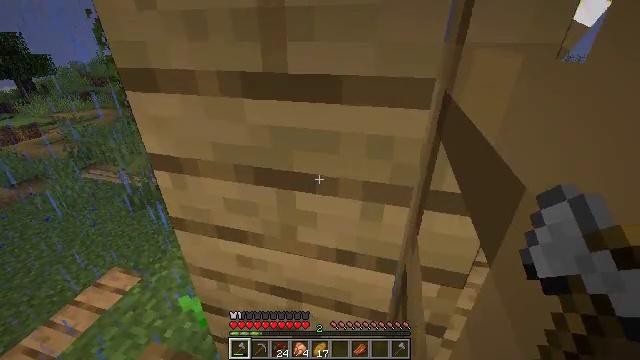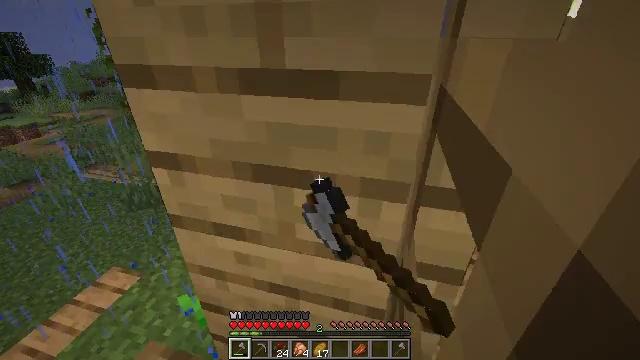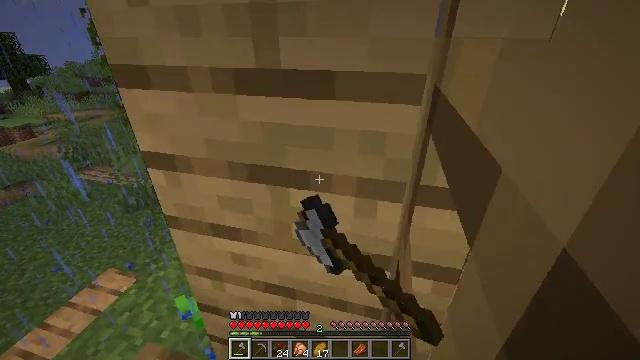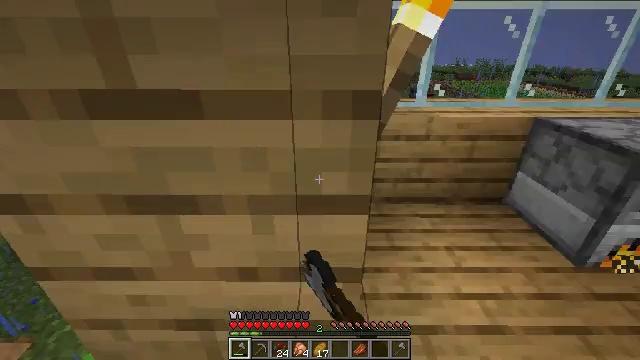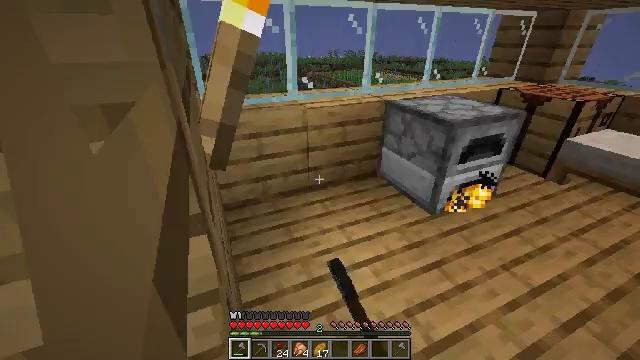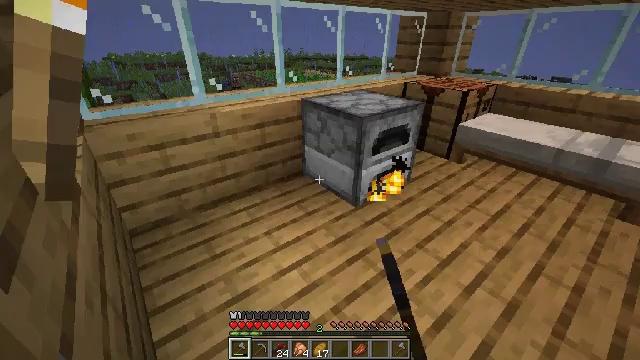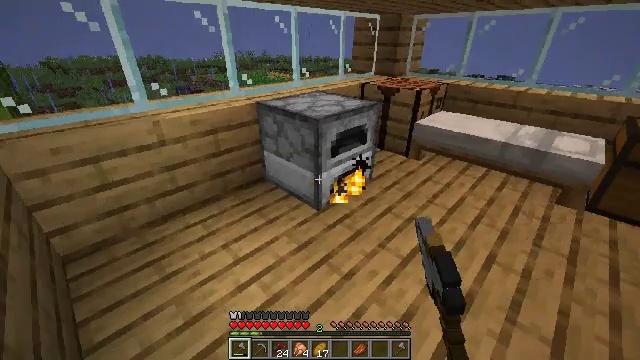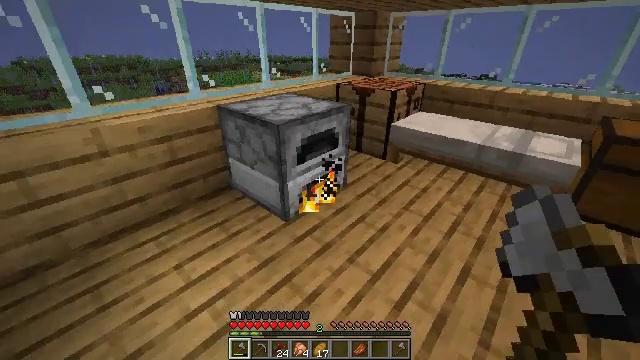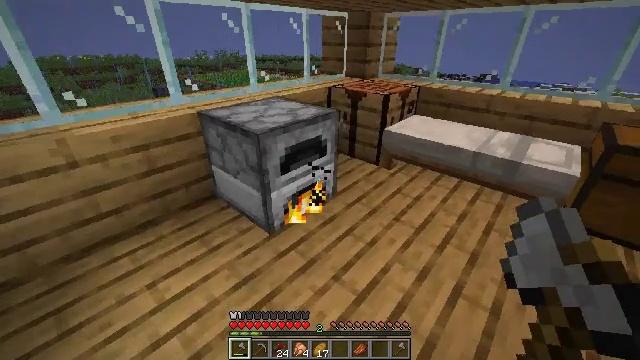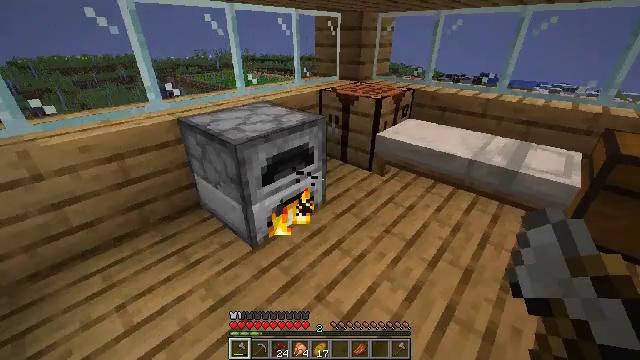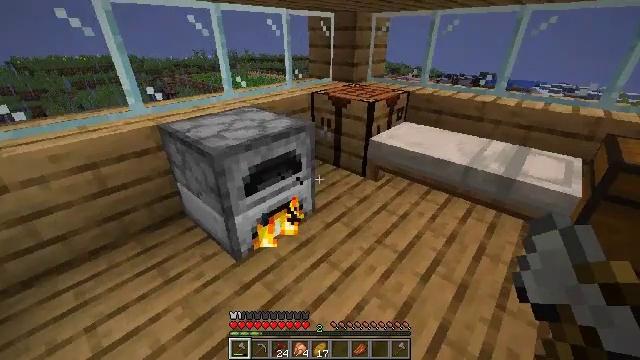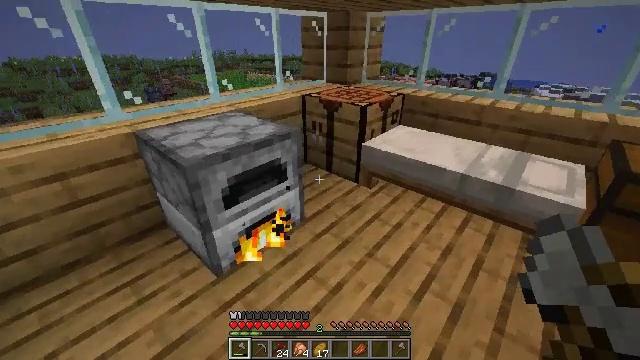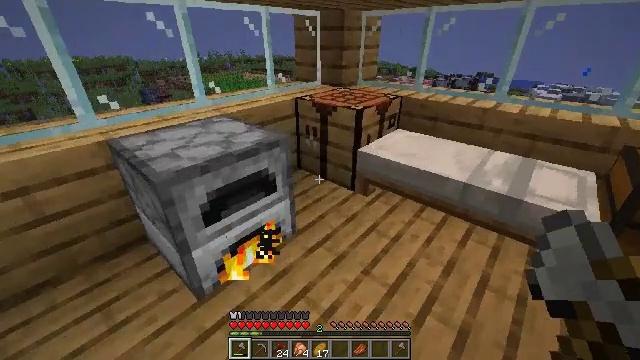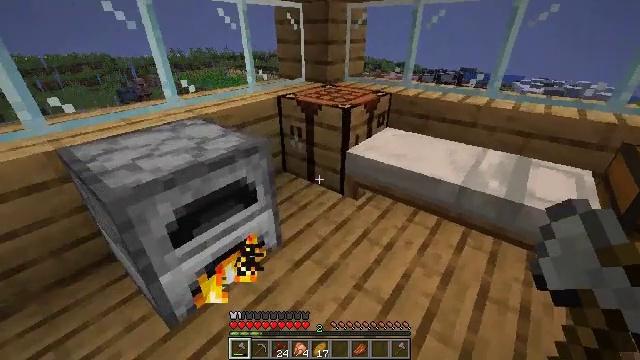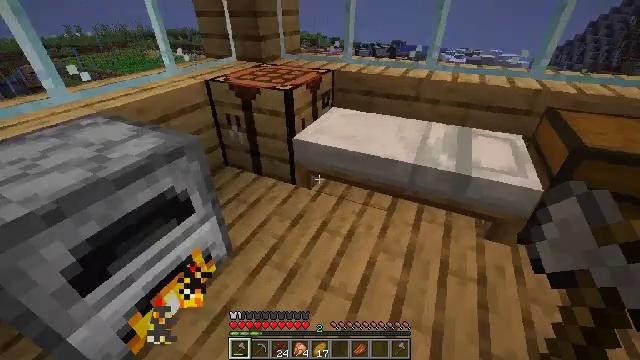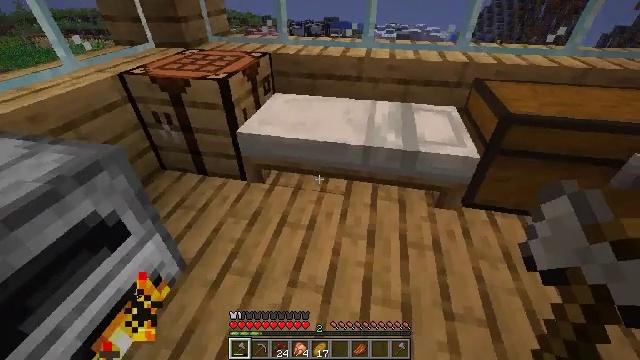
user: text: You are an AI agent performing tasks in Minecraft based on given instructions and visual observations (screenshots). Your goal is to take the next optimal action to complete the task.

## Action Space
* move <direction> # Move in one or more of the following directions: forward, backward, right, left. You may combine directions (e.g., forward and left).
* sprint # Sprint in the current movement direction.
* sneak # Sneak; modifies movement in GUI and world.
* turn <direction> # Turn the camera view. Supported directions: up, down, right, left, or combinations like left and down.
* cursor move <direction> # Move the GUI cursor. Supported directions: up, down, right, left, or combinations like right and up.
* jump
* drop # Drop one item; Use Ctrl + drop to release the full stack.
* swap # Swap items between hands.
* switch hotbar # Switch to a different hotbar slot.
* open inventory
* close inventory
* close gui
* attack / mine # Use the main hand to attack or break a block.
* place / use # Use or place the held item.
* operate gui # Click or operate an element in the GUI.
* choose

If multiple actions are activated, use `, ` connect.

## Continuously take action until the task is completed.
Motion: motion action
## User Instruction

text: Attack the attached pumpkin stem to collect it.
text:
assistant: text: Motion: attack / mine and use / place
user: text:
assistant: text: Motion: move right, attack / mine
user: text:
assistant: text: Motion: move right, turn right and up, attack / mine
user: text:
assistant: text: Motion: move right, turn right and down, attack / mine
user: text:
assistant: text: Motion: move forward and move right, turn right, attack / mine
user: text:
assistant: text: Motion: move forward and move right, turn right, attack / mine
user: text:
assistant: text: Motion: move forward and move right, turn right, attack / mine
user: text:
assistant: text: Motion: move forward and move right, attack / mine
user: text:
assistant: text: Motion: move forward and move right, attack / mine
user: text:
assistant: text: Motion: move forward and move right, attack / mine
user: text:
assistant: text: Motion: move forward, attack / mine
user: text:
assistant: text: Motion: move forward, attack / mine
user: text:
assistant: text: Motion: move forward, turn right, attack / mine
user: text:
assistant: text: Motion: move forward, turn right and down, attack / mine
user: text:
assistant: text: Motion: turn right and down, attack / mine
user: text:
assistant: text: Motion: turn right, attack / mine
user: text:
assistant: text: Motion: attack / mine and use / place
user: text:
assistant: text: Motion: attack / mine and use / place
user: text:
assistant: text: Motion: attack / mine and use / place
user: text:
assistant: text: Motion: attack / mine
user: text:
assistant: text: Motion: attack / mine
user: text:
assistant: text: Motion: attack / mine
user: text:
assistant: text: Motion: attack / mine
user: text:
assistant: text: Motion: turn left, attack / mine
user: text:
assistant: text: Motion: turn right, attack / mine
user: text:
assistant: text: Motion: attack / mine
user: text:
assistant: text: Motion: attack / mine
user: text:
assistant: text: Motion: attack / mine
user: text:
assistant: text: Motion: attack / mine
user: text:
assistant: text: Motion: attack / mine